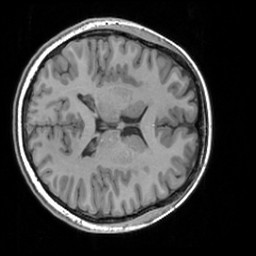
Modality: T1w
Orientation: axial
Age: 21
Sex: female
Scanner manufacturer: siemens
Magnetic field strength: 3 T
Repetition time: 1.63 s
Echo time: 0.00311 s